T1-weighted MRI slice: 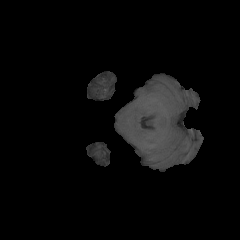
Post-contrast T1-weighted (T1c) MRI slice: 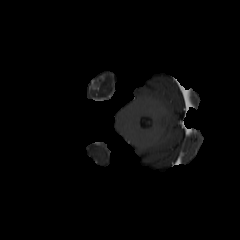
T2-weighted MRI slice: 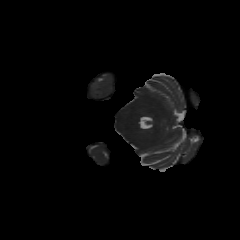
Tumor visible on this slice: no